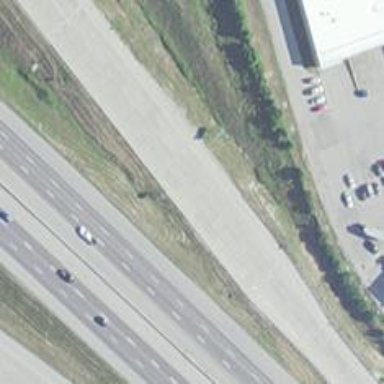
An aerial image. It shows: Motorway offramp with embankment.